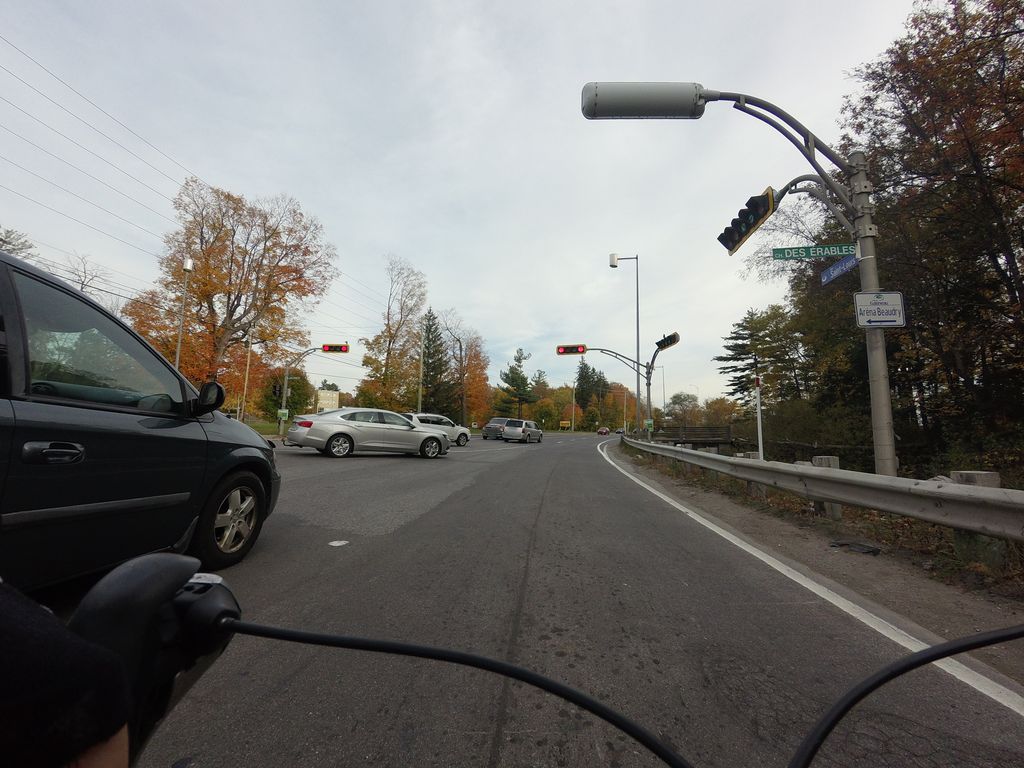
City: ottawa-gatineau